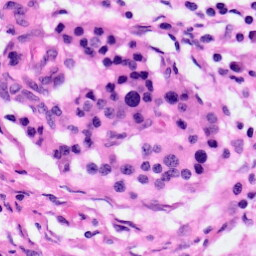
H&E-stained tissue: Pancreatic